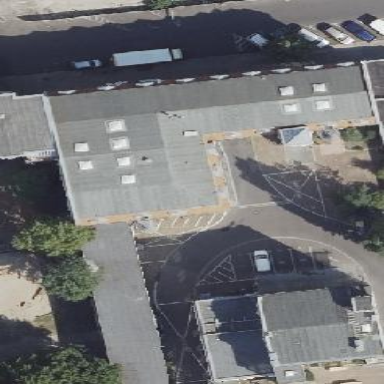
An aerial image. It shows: Commercial building with double saltbox roof shape.